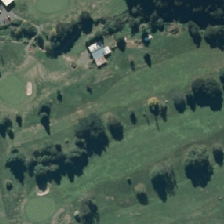
Land cover: urban_parkland